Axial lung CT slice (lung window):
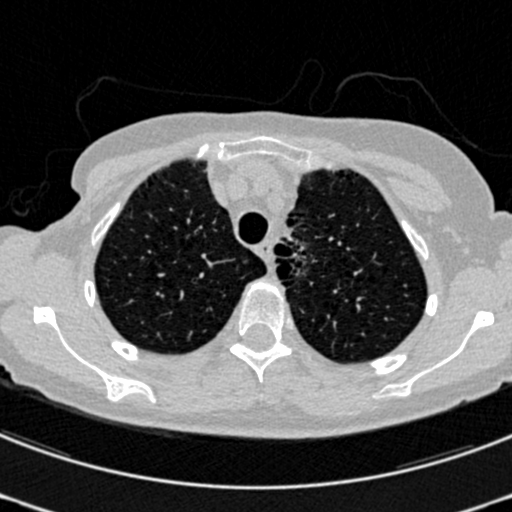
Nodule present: no